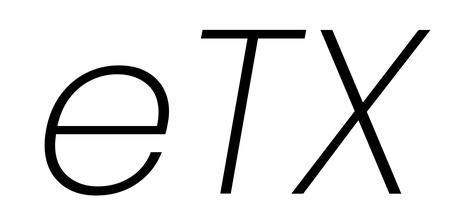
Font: Poppins-ExtraLightItalic